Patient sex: M
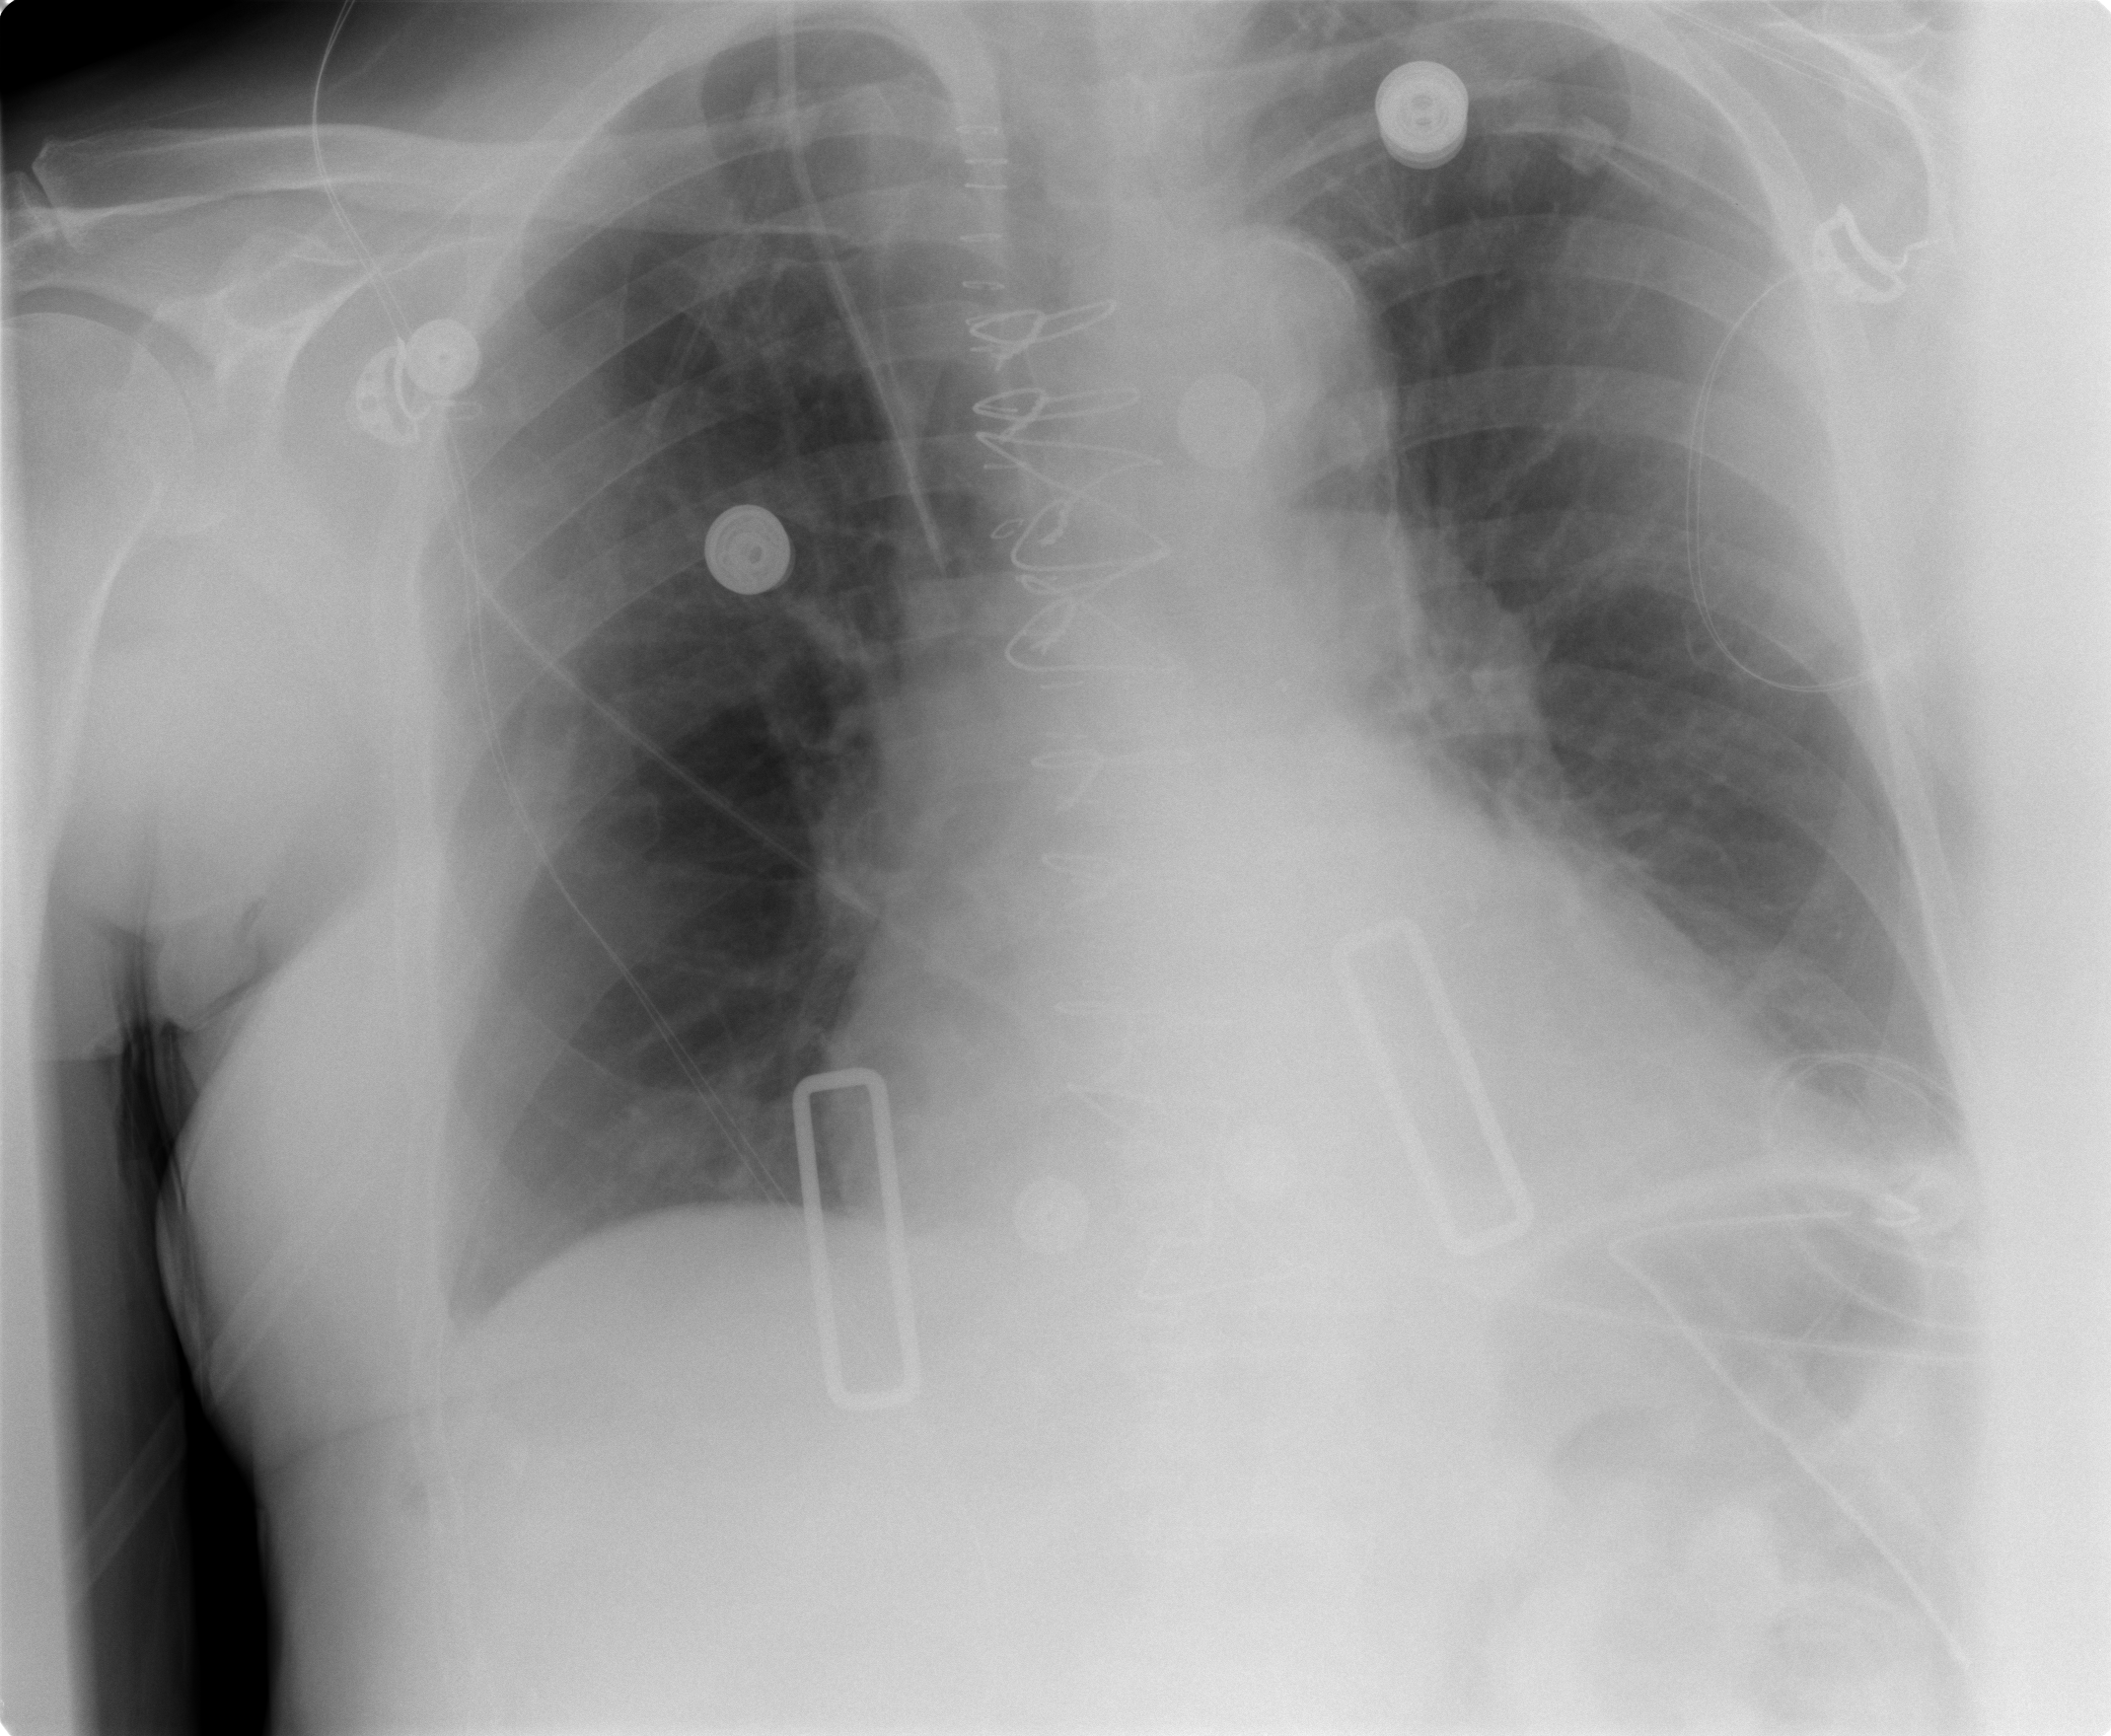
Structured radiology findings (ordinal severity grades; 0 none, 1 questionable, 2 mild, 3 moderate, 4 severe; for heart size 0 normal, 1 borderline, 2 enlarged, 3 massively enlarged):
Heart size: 2
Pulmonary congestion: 0
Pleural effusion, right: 0
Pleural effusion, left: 1
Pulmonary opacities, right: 0
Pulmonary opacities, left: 0
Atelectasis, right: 0
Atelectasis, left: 2